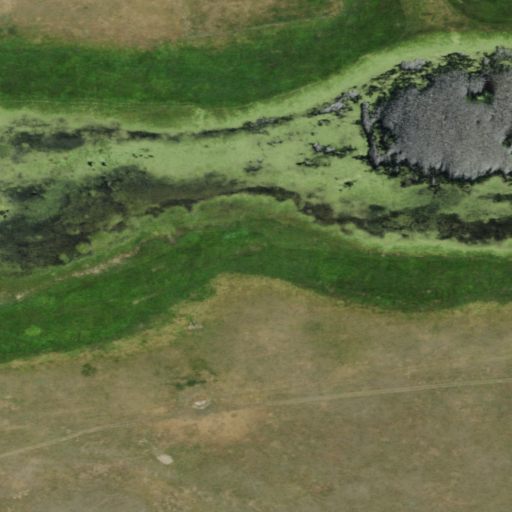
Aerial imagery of valley in Nebraska named Kramer Valley containing herbaceous wetlands, grassland, and open water